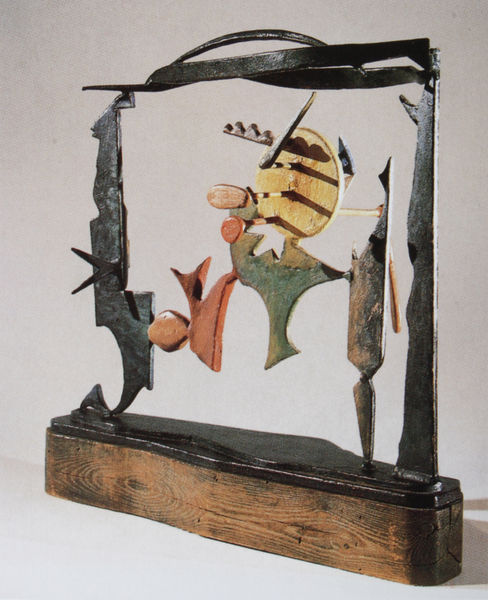
Titel: Helmholtzian Landscape
Künstler: David Smith
Standort: Washington, D.C.
Institution: Kreeger Museum
Schlagwörter: kopf, körper, meer, schatten, gelb, grün, landschaft, bunt, holz, licht, schwarz, rot, gesicht, rahmen, figur, bühne, skulptur, abstrakt, farbe, formen, metall, gestell, clown, fisch, block, objekt, holzblock